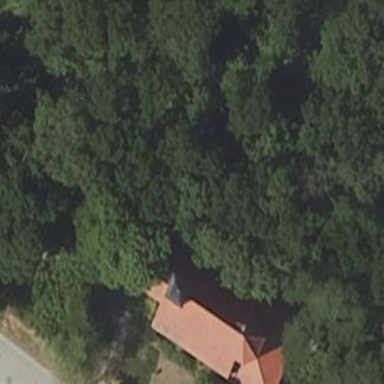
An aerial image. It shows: Beautiful church building.